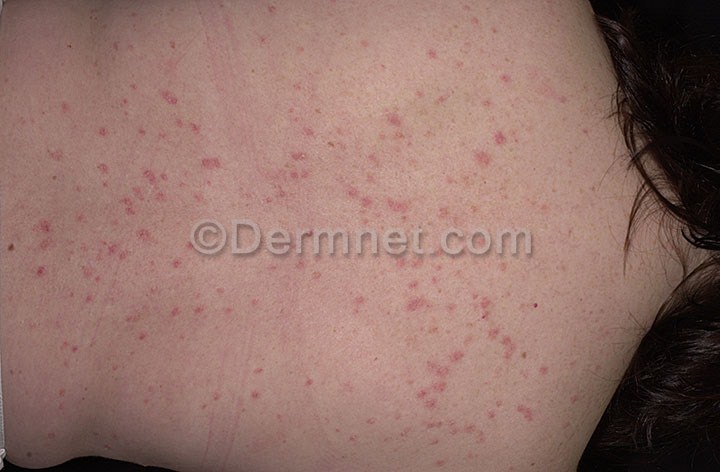
Disease: Psoriasis pictures Lichen Planus and related diseases